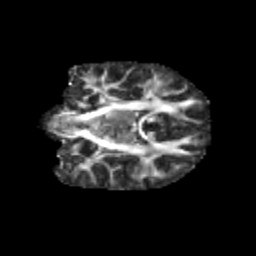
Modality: FA
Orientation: coronal
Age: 9
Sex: male
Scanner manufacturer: siemens
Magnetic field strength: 3 T
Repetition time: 3.8 s
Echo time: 0.07 s